Aerial crown-view tile of a tropical tree (Barro Colorado Island, Panama), acquired 20250616:
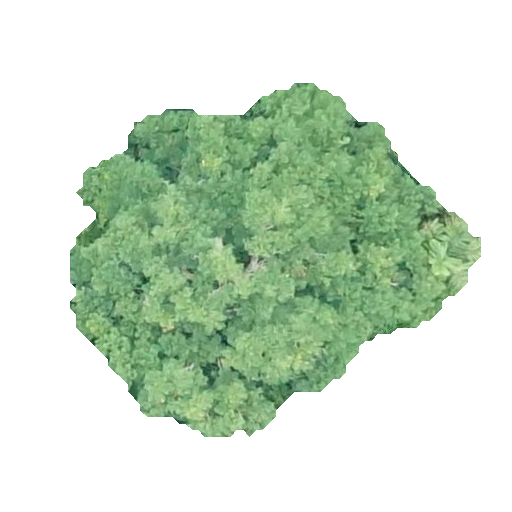
Species: Jacaranda copaia
GBIF accepted scientific name: Jacaranda copaia
Crown area: 138.737 m²